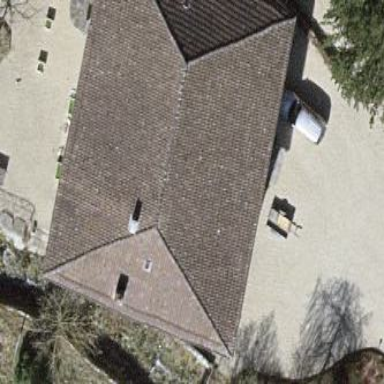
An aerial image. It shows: Building with hipped roof made of tiles.